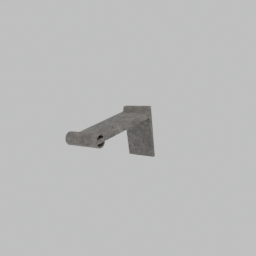
Label: architecture